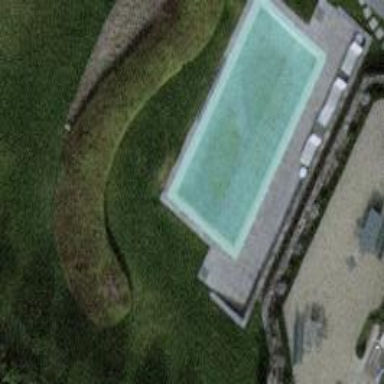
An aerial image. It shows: Outdoor swimming pool in leisure land area.